Field crop: maize
Growth stage: 2
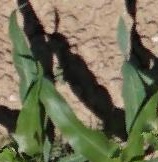
Species: maize